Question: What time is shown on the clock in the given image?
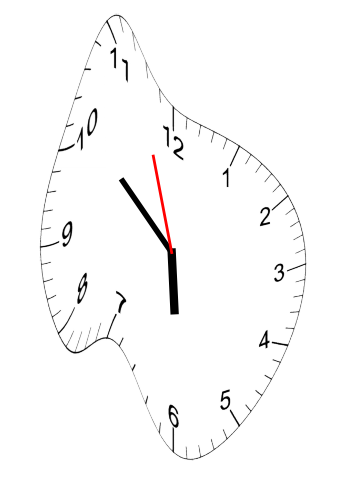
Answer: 05:51:57